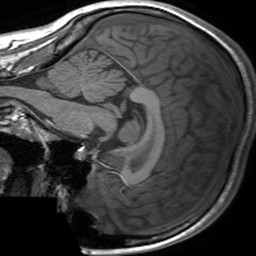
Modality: T1w
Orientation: sagittal
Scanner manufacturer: siemens
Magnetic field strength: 3 T
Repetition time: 1.54 s
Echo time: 0.00234 s